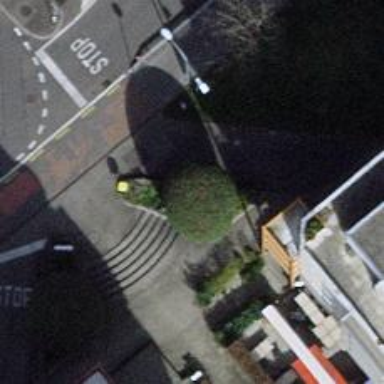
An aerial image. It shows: Post box.